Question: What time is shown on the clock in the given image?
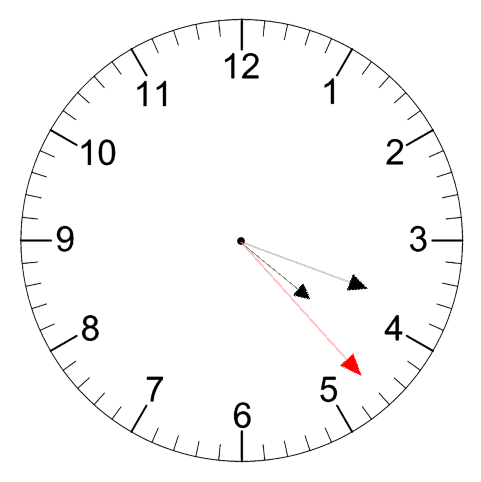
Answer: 04:18:23